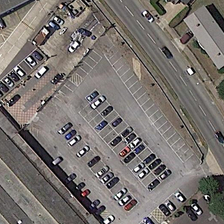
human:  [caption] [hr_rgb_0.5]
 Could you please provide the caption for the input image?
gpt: many cars are in a parking lot near a road and several buildings .

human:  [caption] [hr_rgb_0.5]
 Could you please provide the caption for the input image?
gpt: many cars are in a parking lot near a road and several buildings .

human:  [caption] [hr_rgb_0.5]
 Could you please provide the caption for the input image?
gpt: many cars are in a parking lot near a road and several buildings .

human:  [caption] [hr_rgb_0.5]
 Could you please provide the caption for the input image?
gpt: many cars are in a parking lot near a road and several buildings .

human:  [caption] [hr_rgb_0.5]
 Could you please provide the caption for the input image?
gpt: many cars are in a parking lot near a road and several buildings .